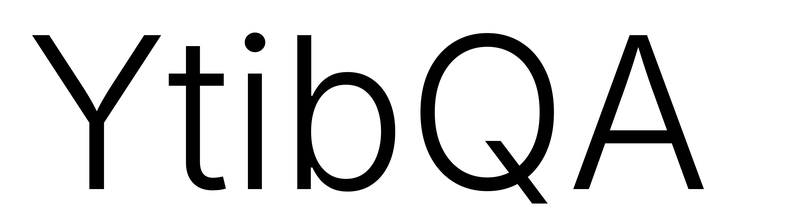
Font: Inter_Light